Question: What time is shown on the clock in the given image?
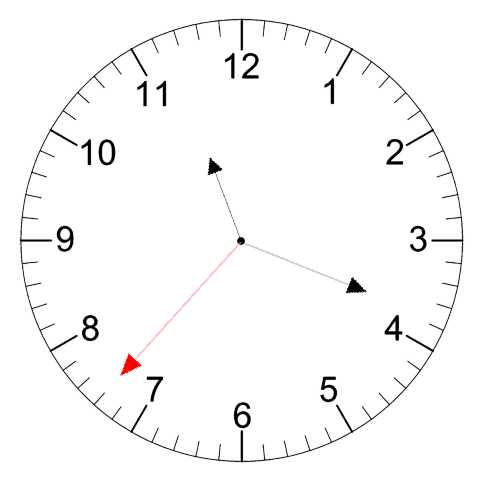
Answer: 11:18:37